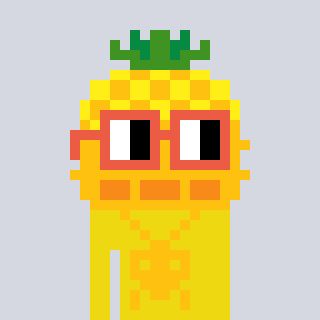
a pixel art character with square orange glasses, a pineapple-shaped head and a yellow-colored body on a cool background